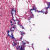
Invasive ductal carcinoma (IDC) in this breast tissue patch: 0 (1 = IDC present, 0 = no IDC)